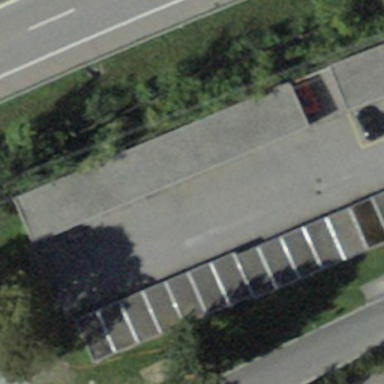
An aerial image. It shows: Group of garages.